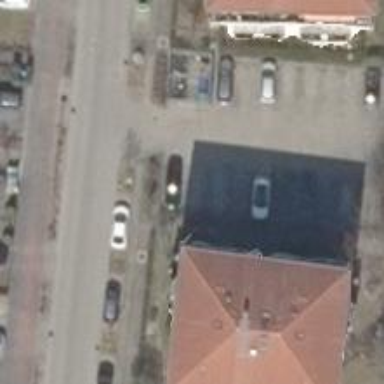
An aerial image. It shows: Parking area with paving stones surface.